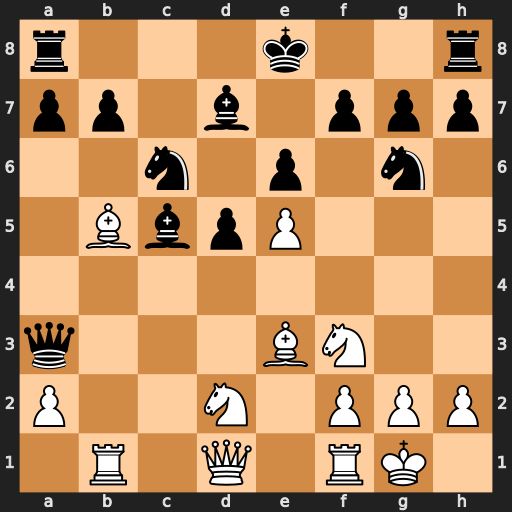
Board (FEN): r3k2r/pp1b1ppp/2n1p1n1/1BbpP3/8/q3BN2/P2N1PPP/1R1Q1RK1
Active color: w
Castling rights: kq
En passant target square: -
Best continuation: Rb3 Qa5 Bxc5